Question: I made a a simple GUI program in python with tkinter and attempted to convert it to an .exe using py2exe. However, I've run into a problem. When I try to run the exe it flashes an error very quickly then disapears. So the best I could do was take a screan shot of the error.
How do I go about fixing this?

Velociraptors, this is my setup file. It's about as basic as it can be. How would I go about integrating into the code?
'''
from distutils.core import setup
import py2exe
setup(console=[r'C:\Python26\Random Password Generator.py'])
'''
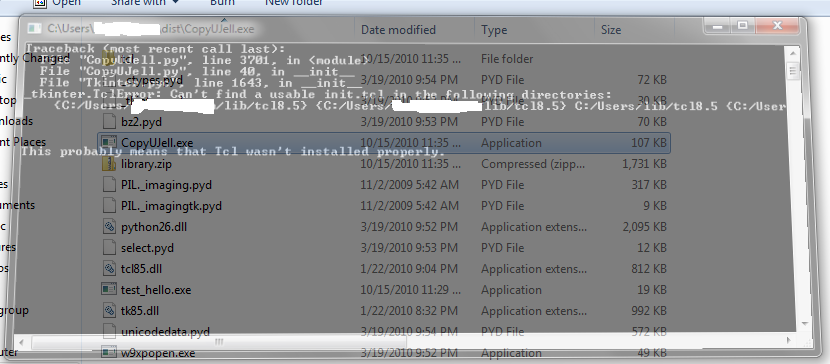
Answer: Does your 'setup.py' script include 'init.tcl' in the 'data_files' option? The py2exe <URL> says that's how you should include images and other required data files.
Your setup script specifies that your program should be converted to a console exe. If you want a GUI program (which you do, since you're using Tkinter), you need to use the 'windows' option:
'''
setup(windows=[r'C:\Python26\Random Password Generator.py'])
'''
Py2exe should correctly include Tkinter's dependencies. If not, you can manually include 'init.tcl':
'''
setup(data_files=['C:\Python26 cl cl8.5\init.tcl'],
windows=[r'C:\Python26\Random Password Generator.py'])
'''